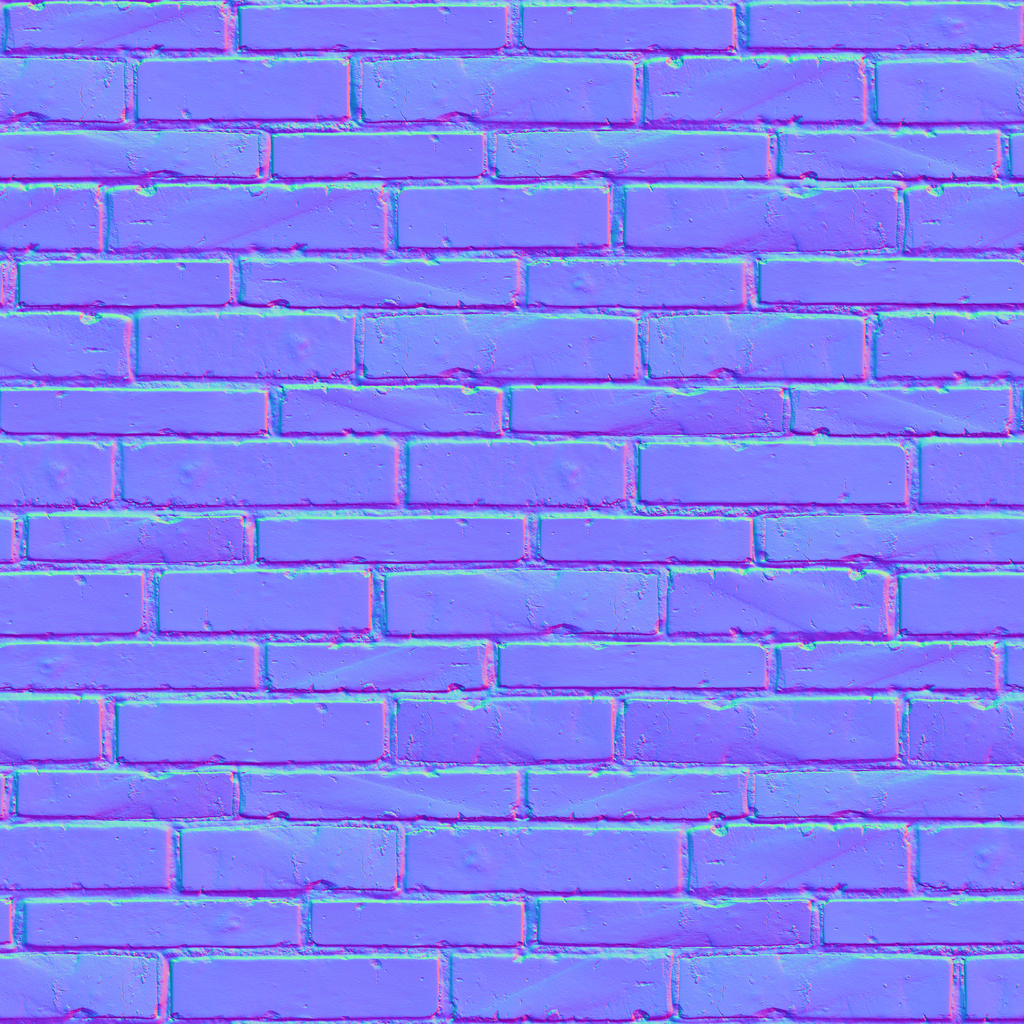
Texture map type: NormalGL